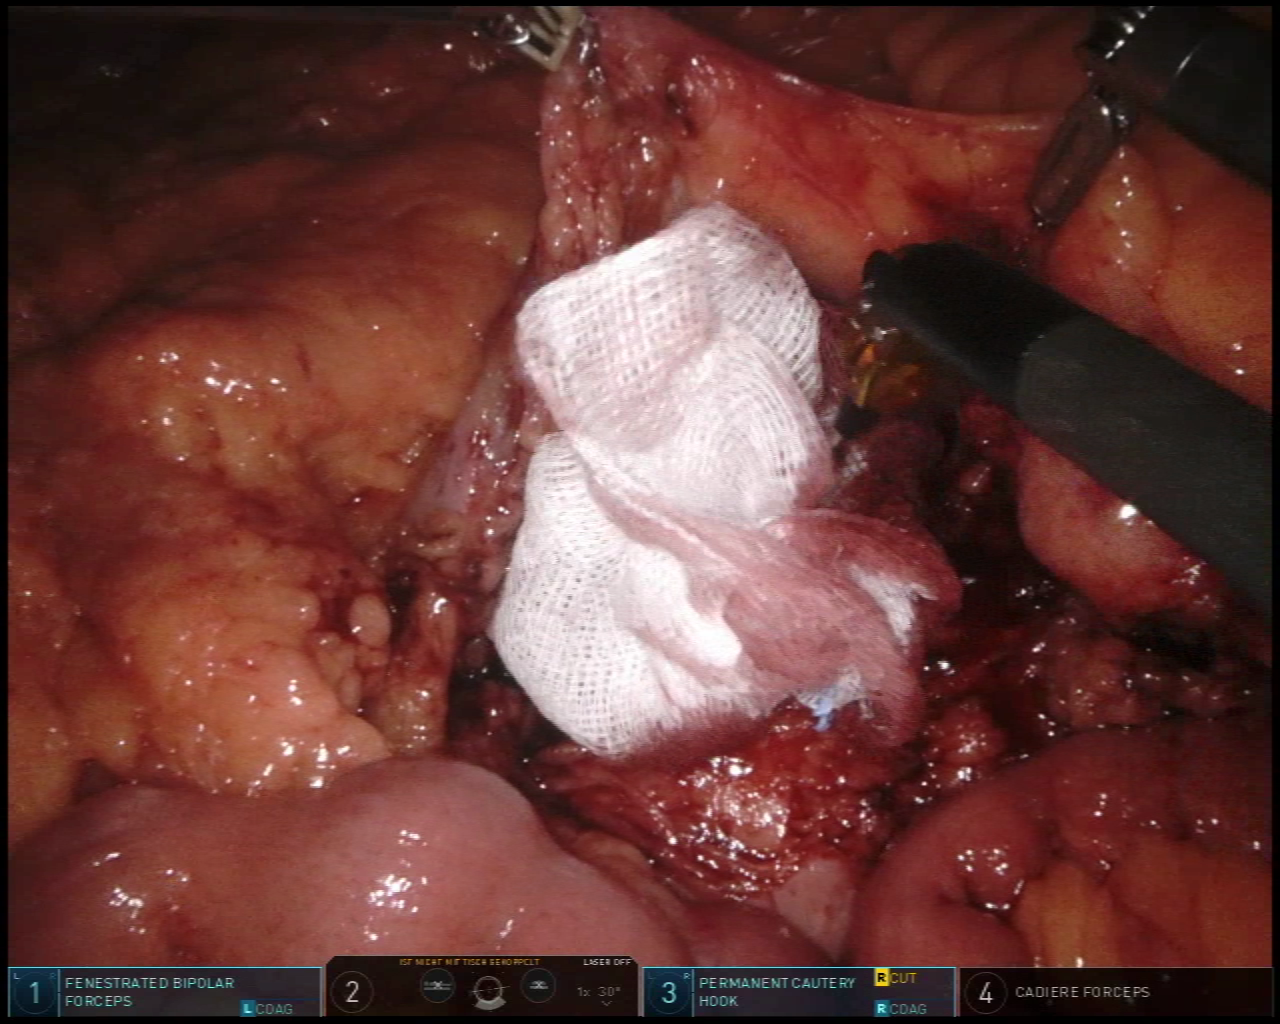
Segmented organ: intestinal_veins
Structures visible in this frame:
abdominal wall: no
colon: no
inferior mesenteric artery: no
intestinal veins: yes
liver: no
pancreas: no
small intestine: yes
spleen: no
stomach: no
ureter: no
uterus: no
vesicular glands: no